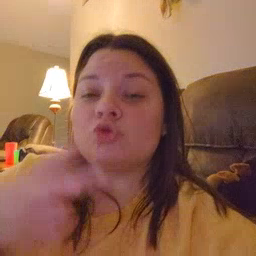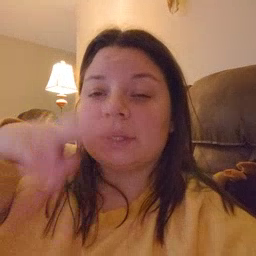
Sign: read